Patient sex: M
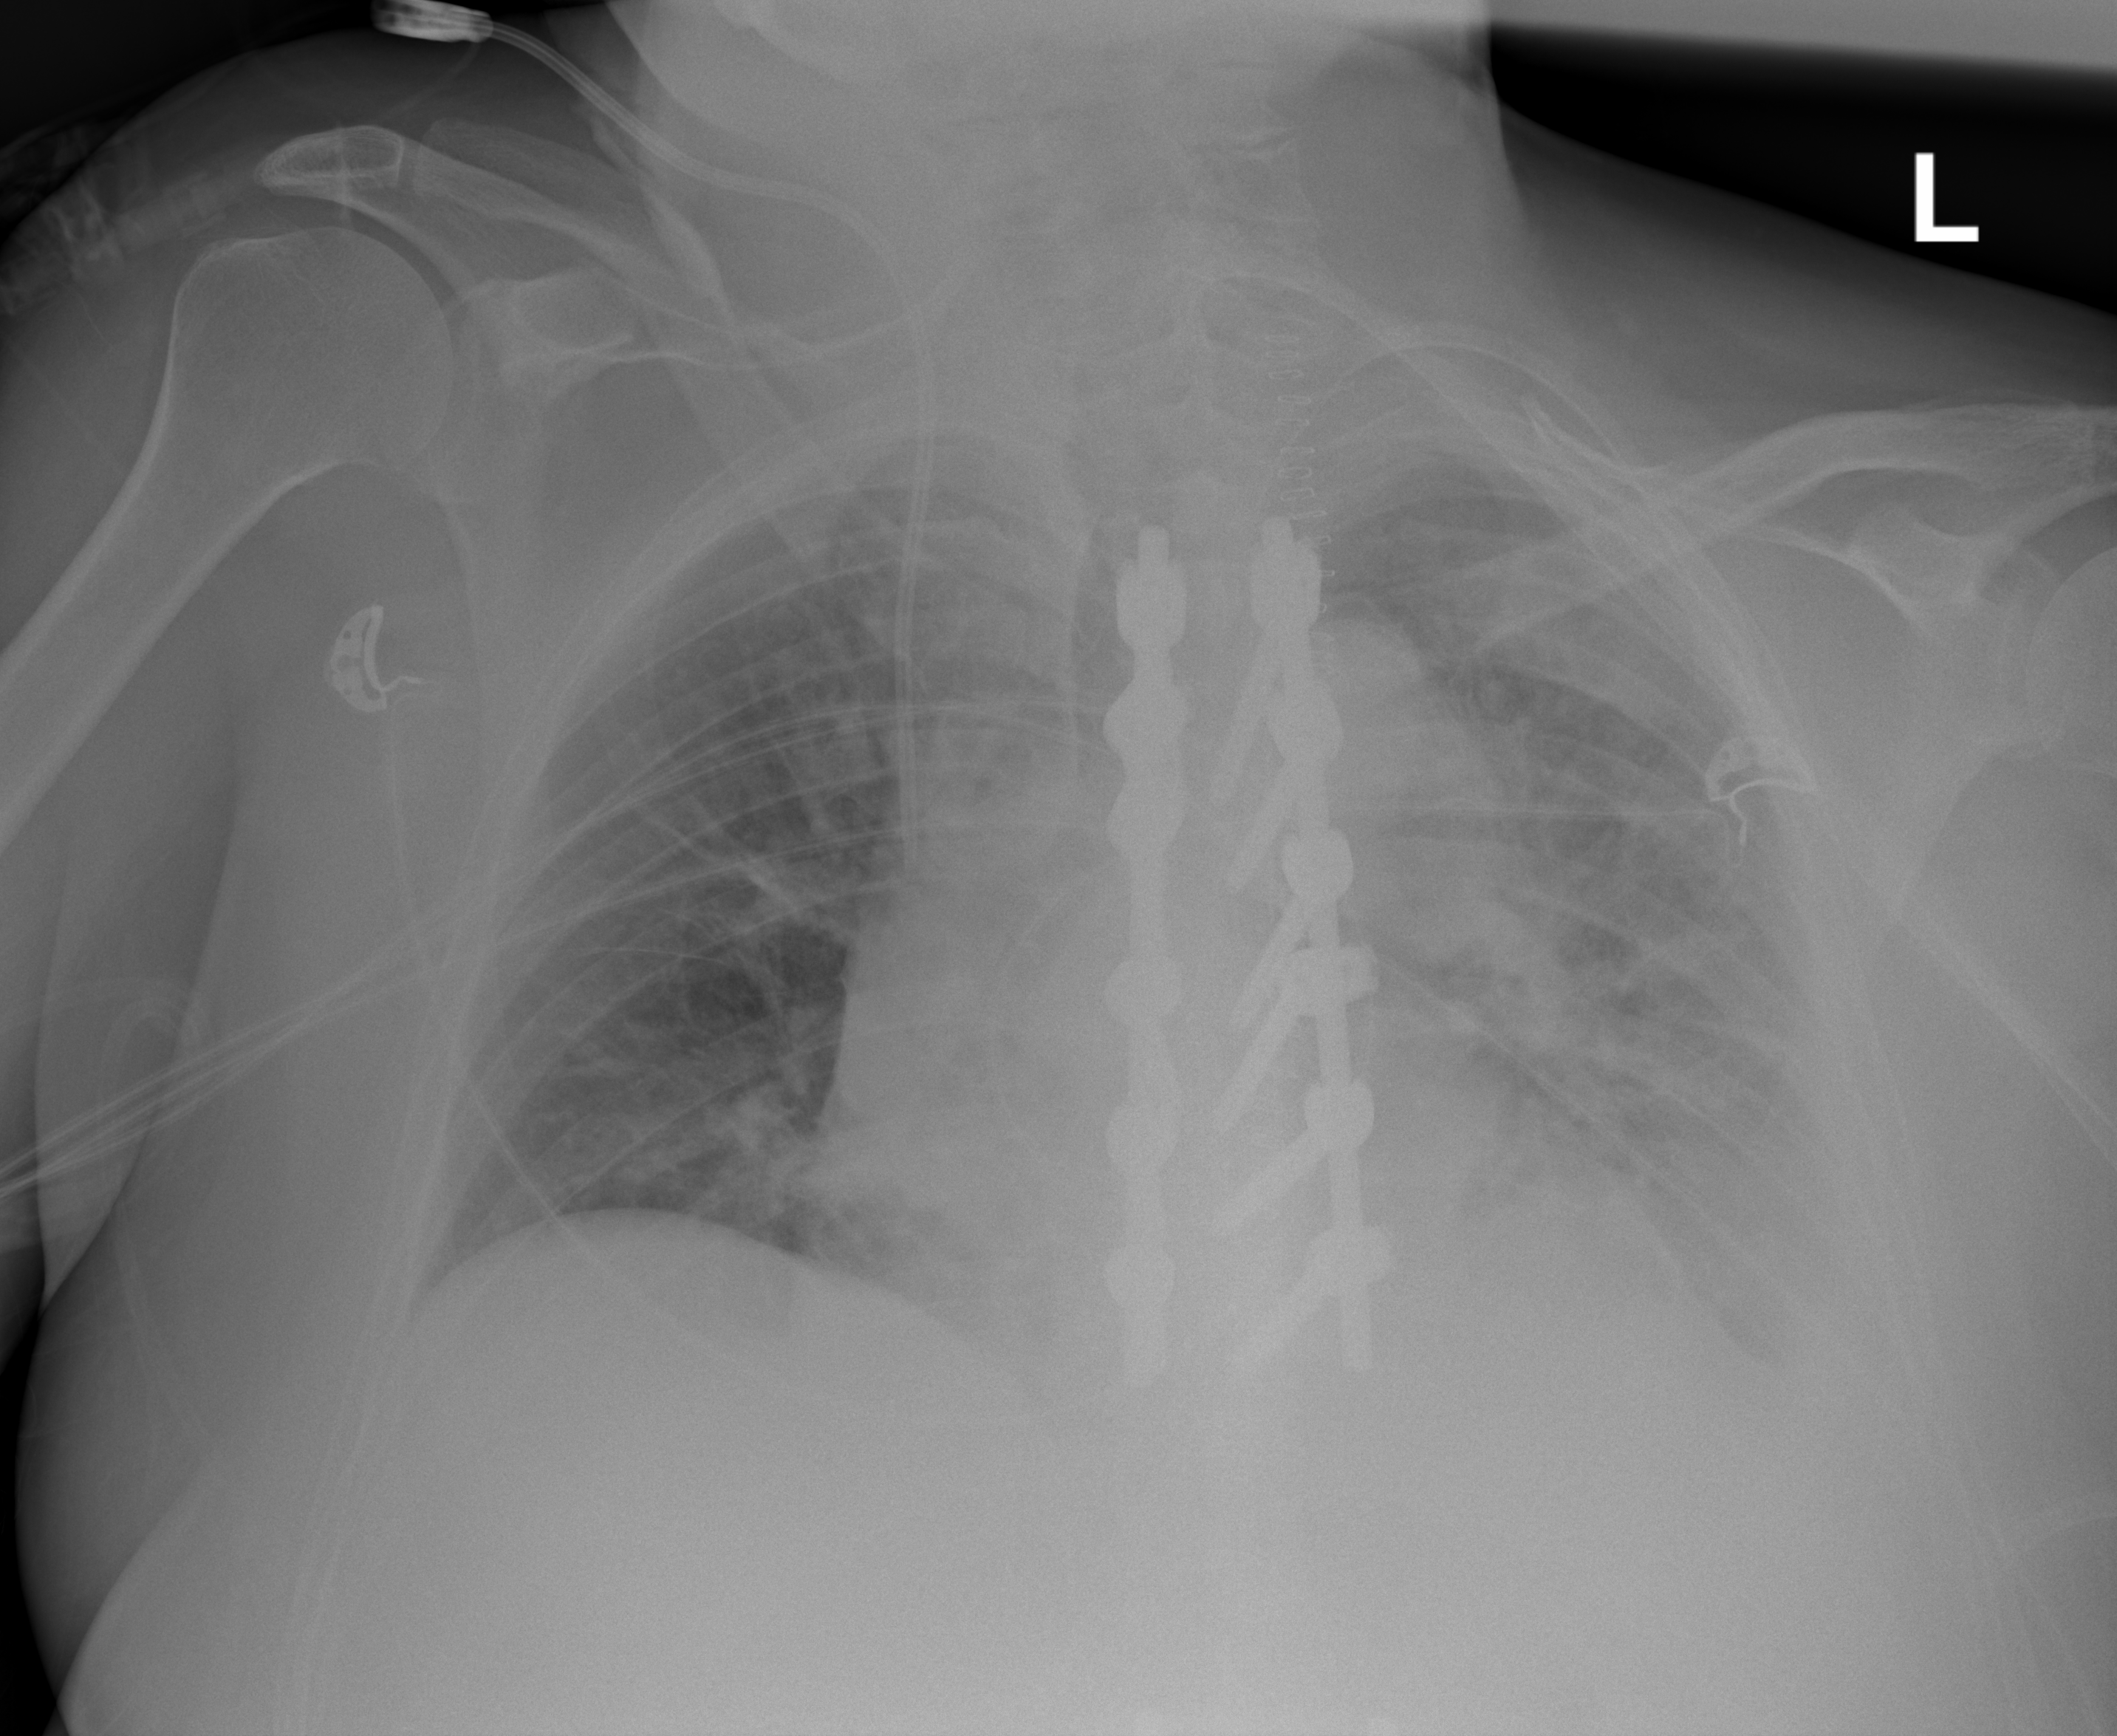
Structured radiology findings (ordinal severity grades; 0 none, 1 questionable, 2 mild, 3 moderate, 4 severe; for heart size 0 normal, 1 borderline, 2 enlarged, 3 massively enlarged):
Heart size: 2
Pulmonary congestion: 2
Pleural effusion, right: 0
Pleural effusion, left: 3
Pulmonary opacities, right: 2
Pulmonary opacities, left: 3
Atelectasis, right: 2
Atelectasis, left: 2